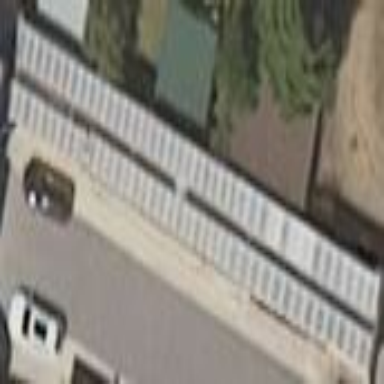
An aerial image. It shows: Small solar photovoltaic panel generator inside building.